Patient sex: M
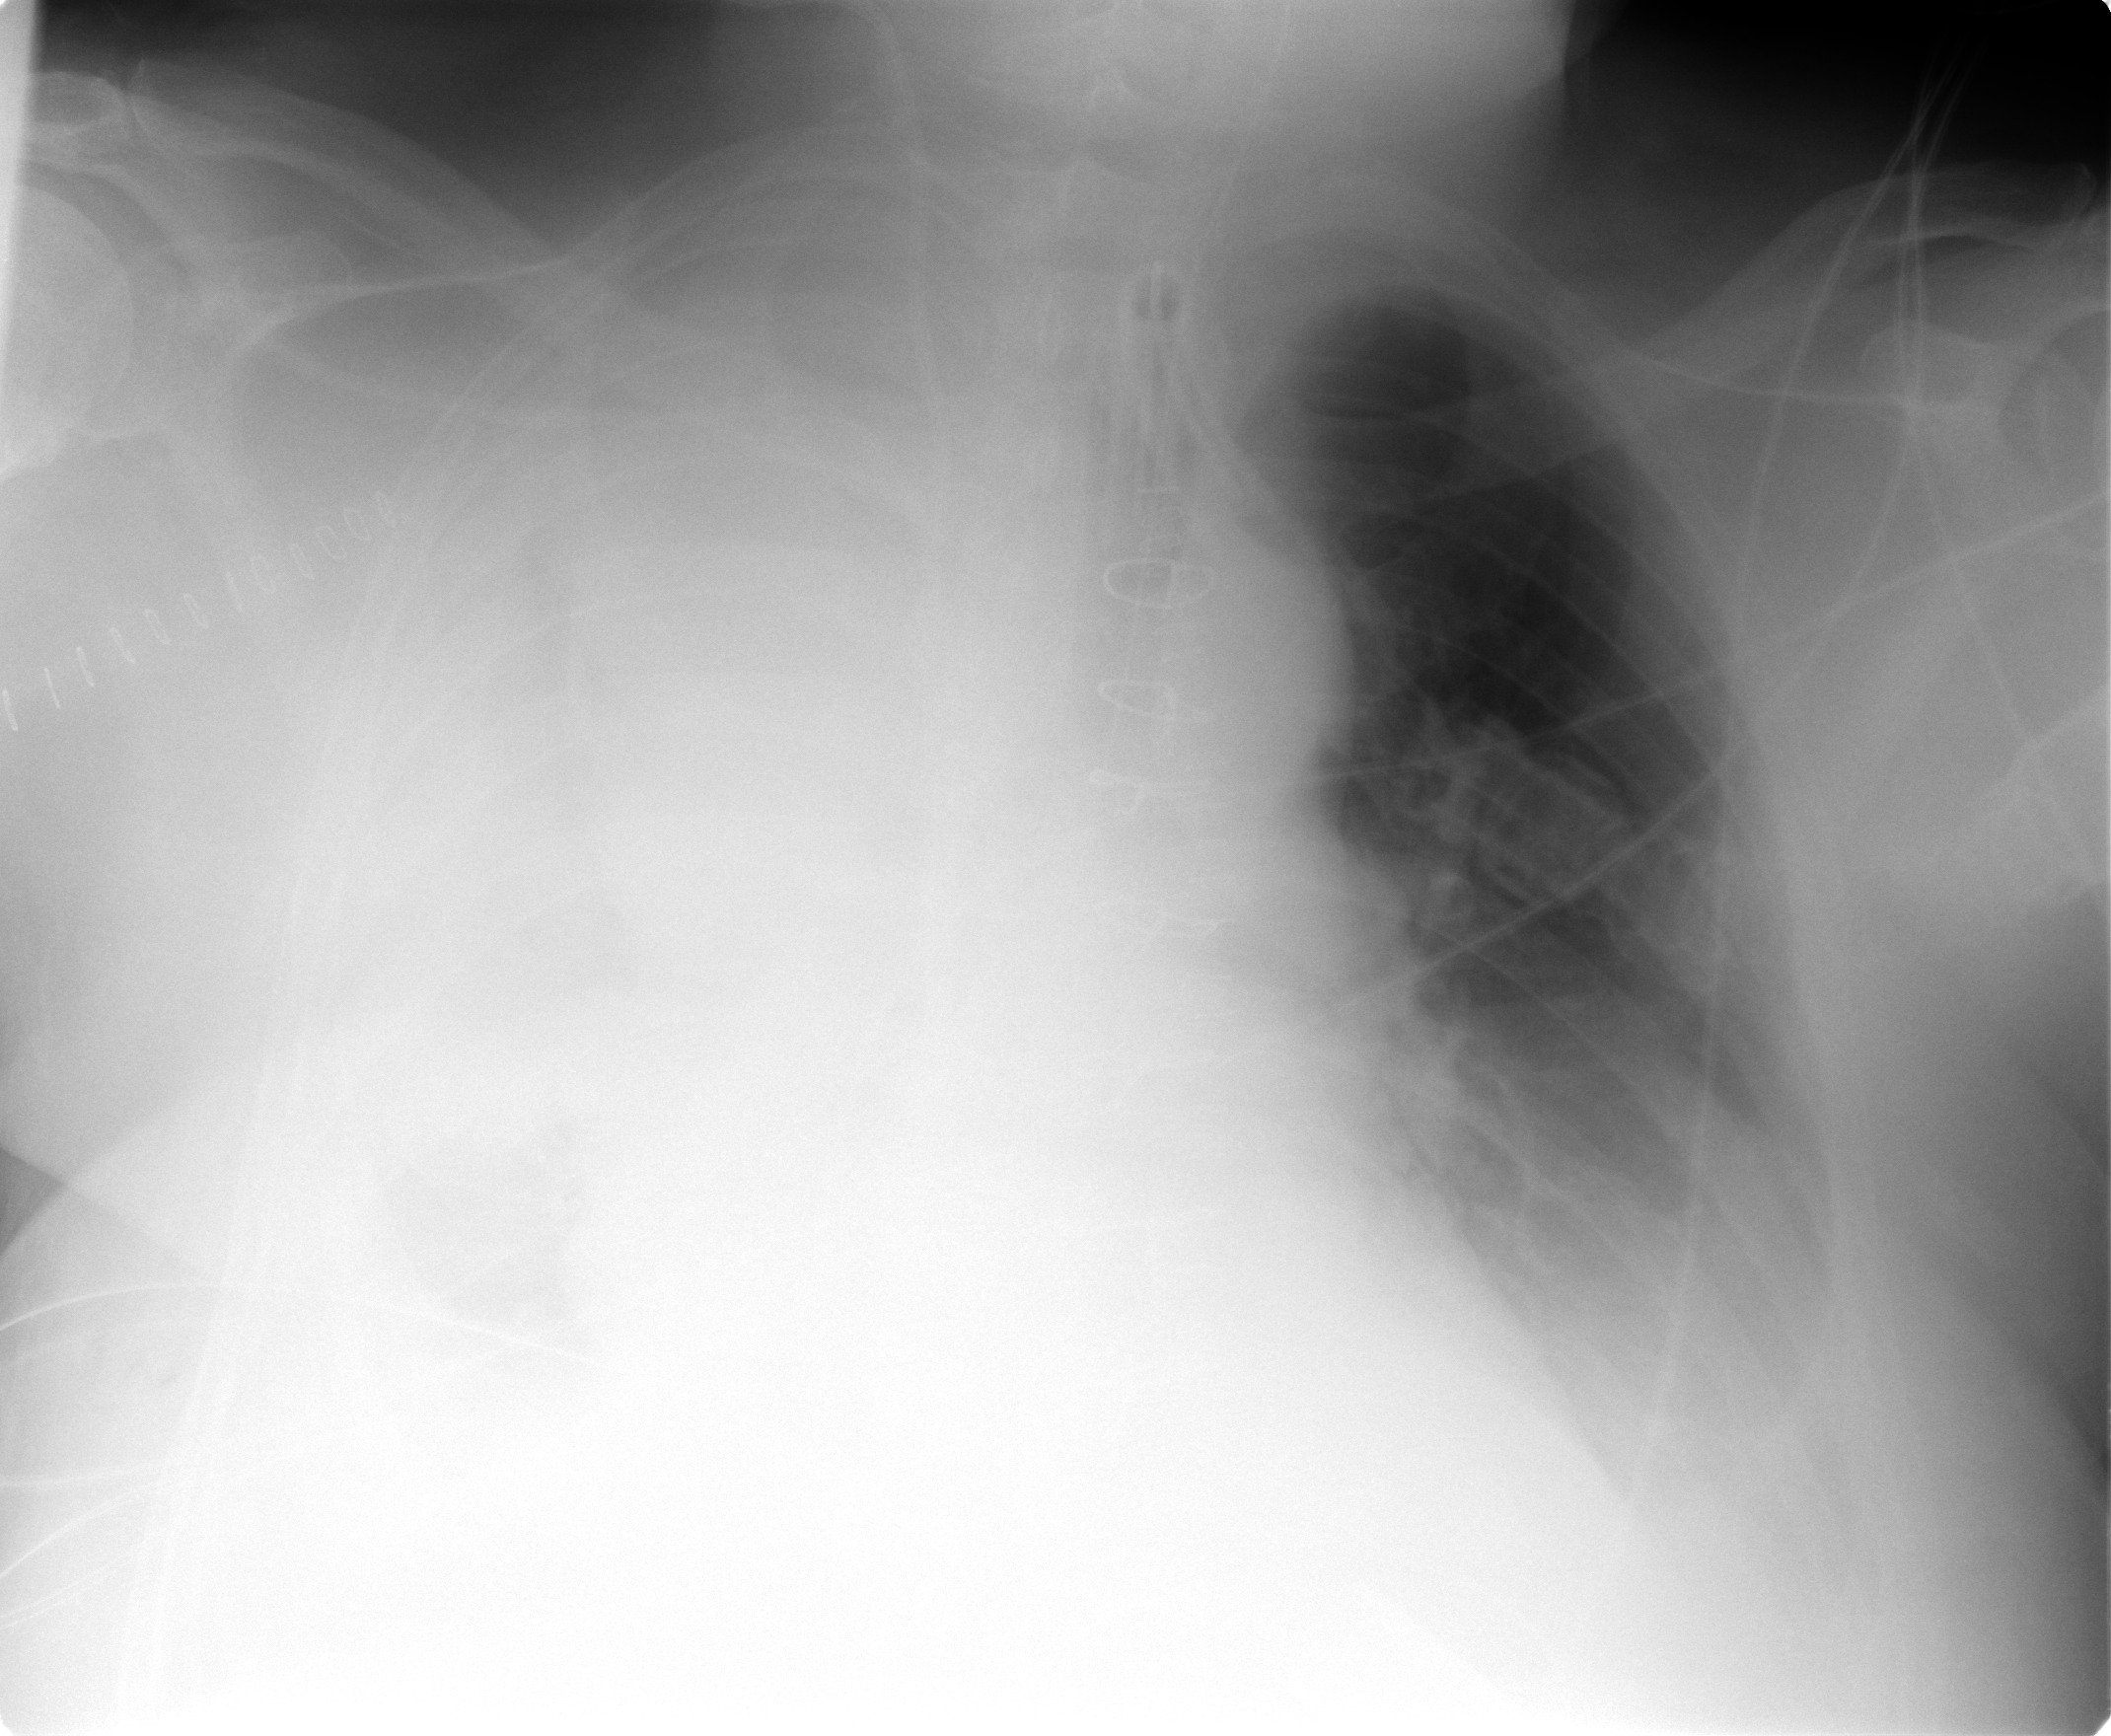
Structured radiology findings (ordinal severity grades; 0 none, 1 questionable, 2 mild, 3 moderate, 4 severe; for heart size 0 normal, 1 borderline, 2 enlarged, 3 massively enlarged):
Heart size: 2
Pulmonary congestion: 2
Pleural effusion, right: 3
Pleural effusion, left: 2
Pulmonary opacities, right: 0
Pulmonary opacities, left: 0
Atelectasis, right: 3
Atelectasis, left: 2